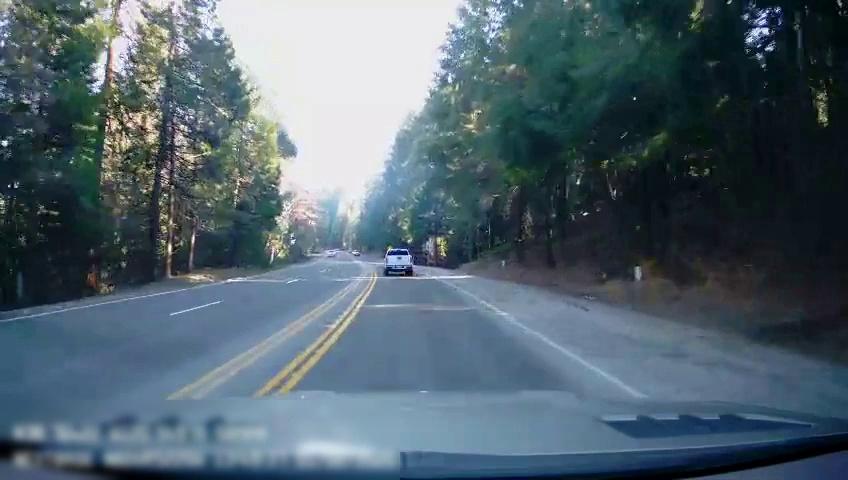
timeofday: Day
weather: Sunny
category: Drivable Space
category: Vehicles | Truck
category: Lanes | Alternate Lane
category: Lanes | Current Lane
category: Lanes | Current Lane
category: Lanes | Opposite Lane
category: Lanes | Opposite Lane
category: Lanes | Opposite Lane
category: Lanes | Opposite Lane
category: Traffic | Signs